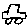
Label: car